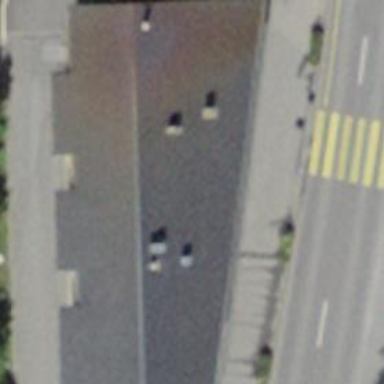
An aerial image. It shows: Shop selling clothes.